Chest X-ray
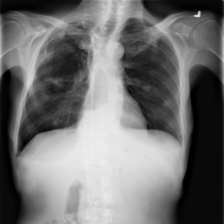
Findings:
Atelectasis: negative
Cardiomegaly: negative
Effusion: negative
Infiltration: negative
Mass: negative
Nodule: negative
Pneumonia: negative
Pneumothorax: negative
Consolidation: negative
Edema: negative
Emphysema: negative
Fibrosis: negative
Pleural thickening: negative
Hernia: negative